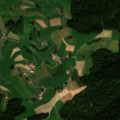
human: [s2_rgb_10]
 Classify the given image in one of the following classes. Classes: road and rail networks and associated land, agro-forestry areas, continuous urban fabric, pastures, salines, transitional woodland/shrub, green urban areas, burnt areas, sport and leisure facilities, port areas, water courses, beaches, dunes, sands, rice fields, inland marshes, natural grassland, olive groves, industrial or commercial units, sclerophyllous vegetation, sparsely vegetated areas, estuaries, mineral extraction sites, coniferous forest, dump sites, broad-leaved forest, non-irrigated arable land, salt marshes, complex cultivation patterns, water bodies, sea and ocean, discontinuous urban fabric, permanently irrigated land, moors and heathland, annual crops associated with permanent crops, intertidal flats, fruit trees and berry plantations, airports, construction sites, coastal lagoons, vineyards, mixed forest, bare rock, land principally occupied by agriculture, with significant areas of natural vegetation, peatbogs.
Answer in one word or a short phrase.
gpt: complex cultivation patterns, coniferous forest